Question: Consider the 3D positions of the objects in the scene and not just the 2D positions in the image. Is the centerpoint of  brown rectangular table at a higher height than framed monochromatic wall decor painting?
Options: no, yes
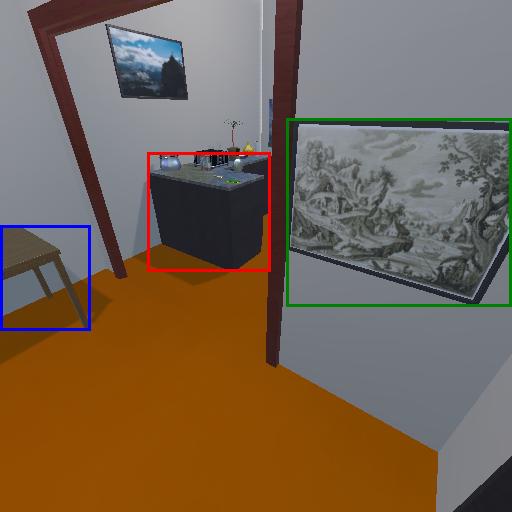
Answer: no